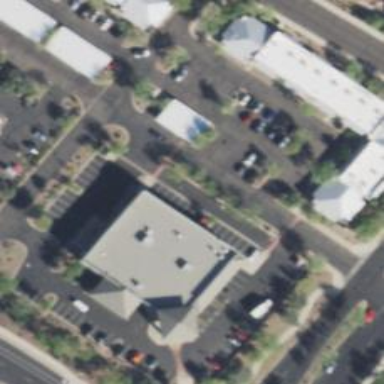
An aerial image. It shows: Retail building.